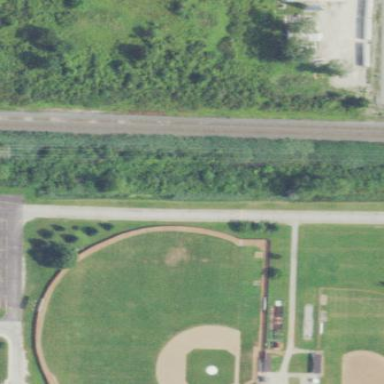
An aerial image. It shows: Baseball pitch for leisure and sports activities.